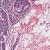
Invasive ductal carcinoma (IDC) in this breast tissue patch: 0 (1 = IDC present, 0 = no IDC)